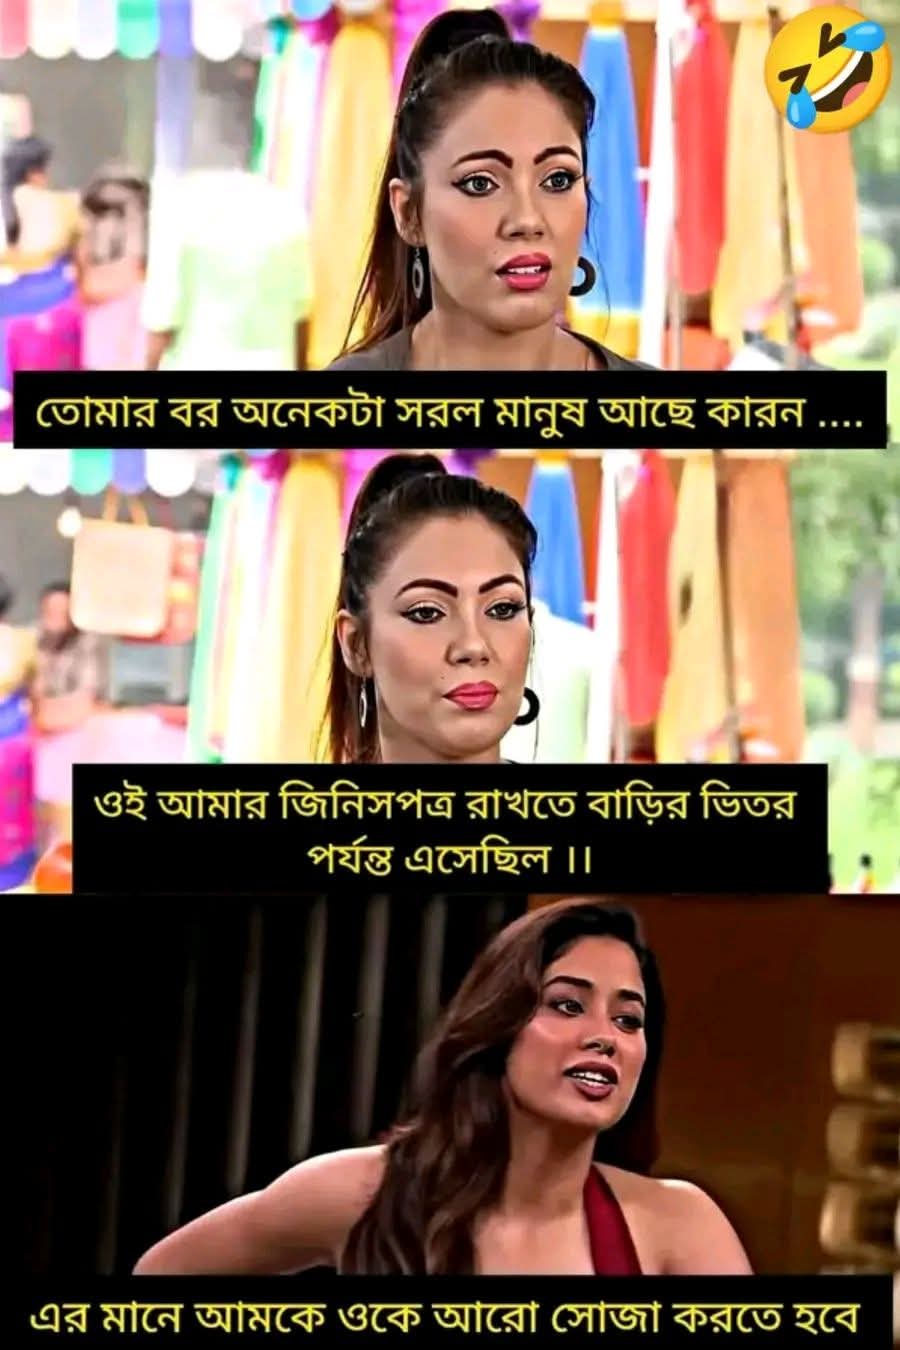
Text: তোমার বর অনেকটা সরল মানুষ আছে কারন ....
ওই আমার জিনিসপত্র রাখতে বাড়ির ভিতর পর্যন্ত এসেছিল ।।
এর মানে আমকে ওকে আরো সোজা করতে হবে
Label: Non Hate